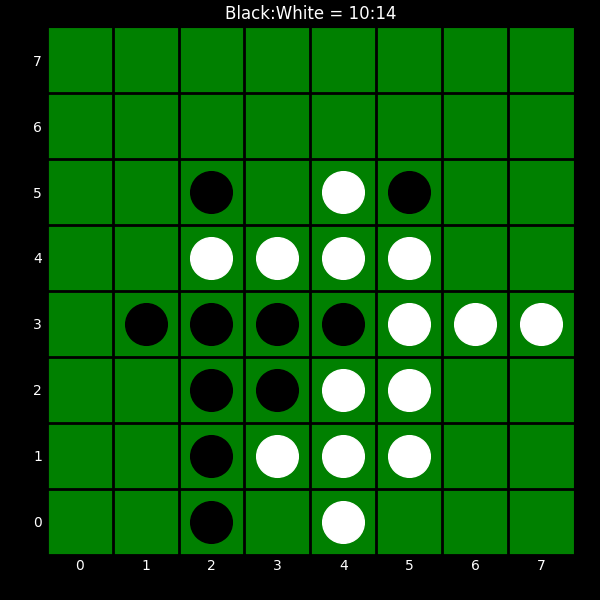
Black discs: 10
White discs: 14